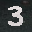
Label: 3